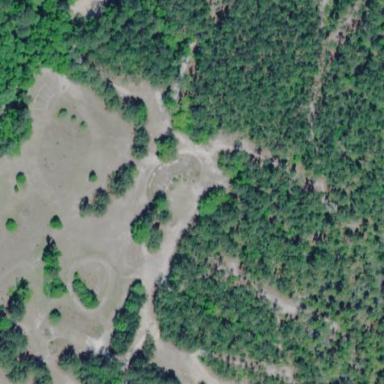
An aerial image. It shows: Disc golf course for leisure activity.